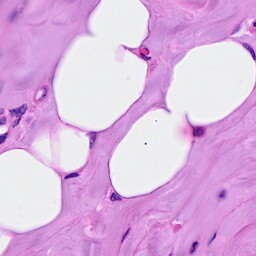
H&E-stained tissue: Breast